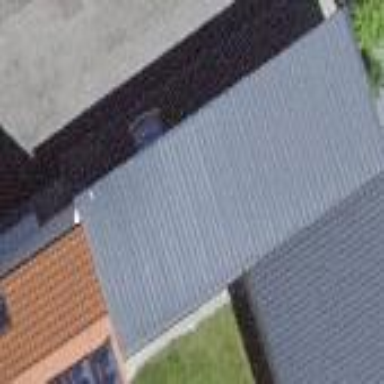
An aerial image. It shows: View of roof of building.